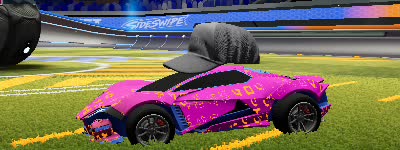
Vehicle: werewolf